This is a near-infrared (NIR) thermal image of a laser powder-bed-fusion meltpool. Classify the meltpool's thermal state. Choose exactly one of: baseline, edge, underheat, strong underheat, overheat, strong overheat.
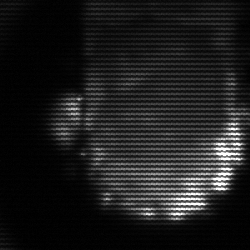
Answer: baseline